Question: Count the number of objects in the diagram.
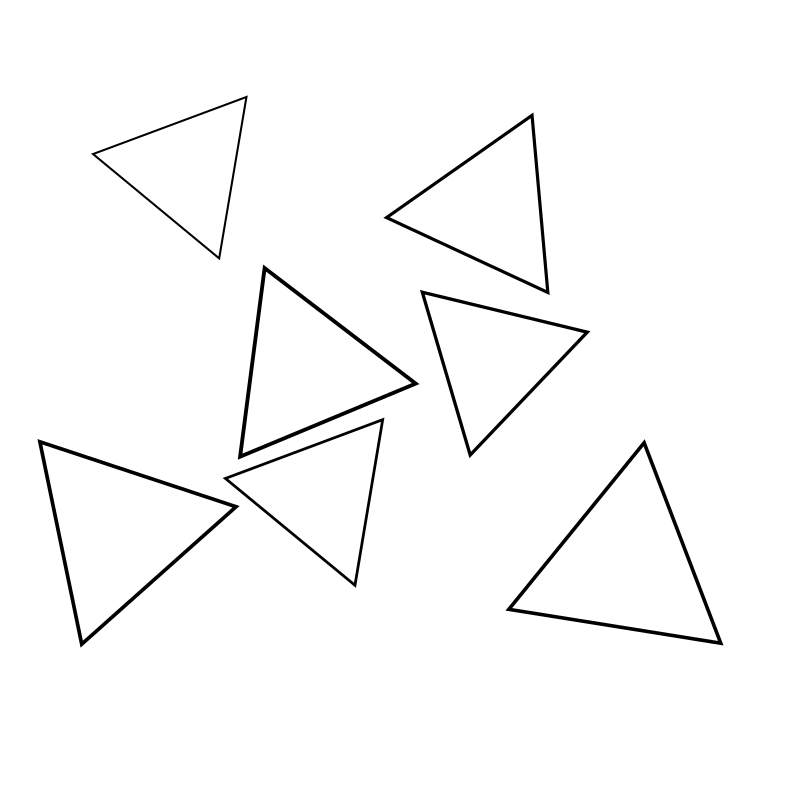
Answer: 7